Question: As you can see in the following image, I have a model with a base class "Person" and both entities "Kunde" and "Techniker" inherit the base class.

Now I've got following problem. When I try to use the method Find to get an object of the derived class Kunde with given ID, it tells me that 'OfType<TResult>' is a method and isn't valid in this context.
'''
public Kunde GetById(int id)
{
return dbModel.PersonMenge.OfType<Kunde>.Find(id);
}
'''
I've also tried to drop the OfType but it obviously tells me that the object Person cannot be implicitly converted to Kunde.
Is there anything I'm missing here?
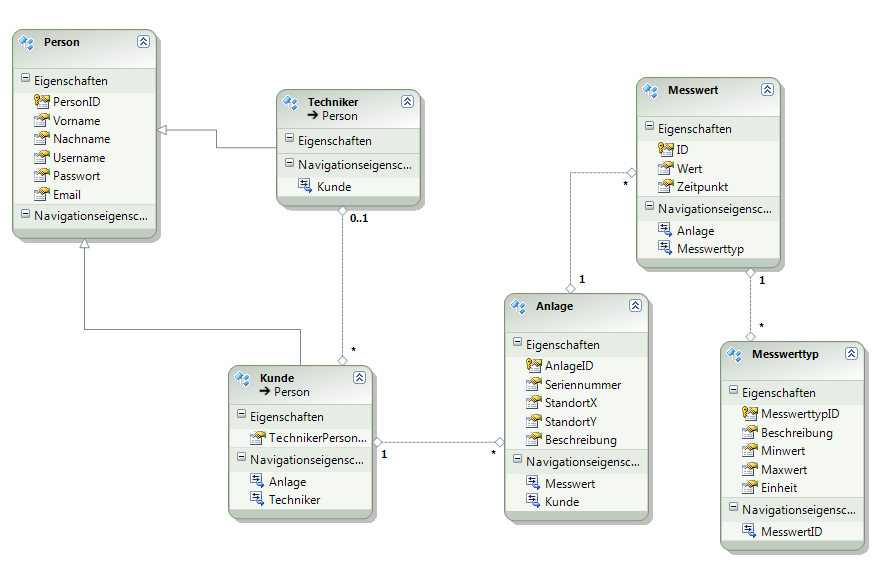
Answer: It's just two parentheses:
'''
OfType<Kunde>()
'''
But then you can't use 'Find' any more, because that is a method of 'DbSet'. You have to use 'Single', or 'dbModel.PersonMenge.Find(id) as Kunde;'.